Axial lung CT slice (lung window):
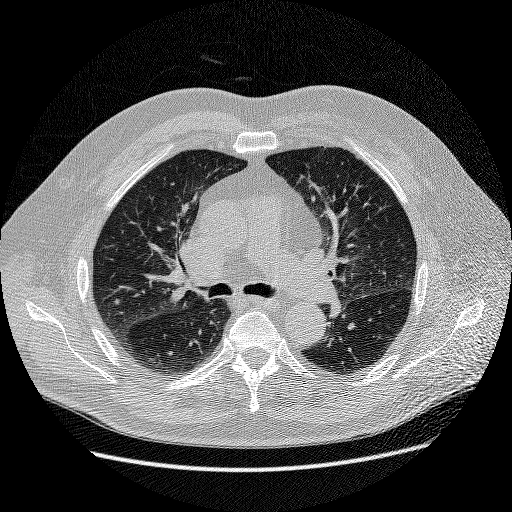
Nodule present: no